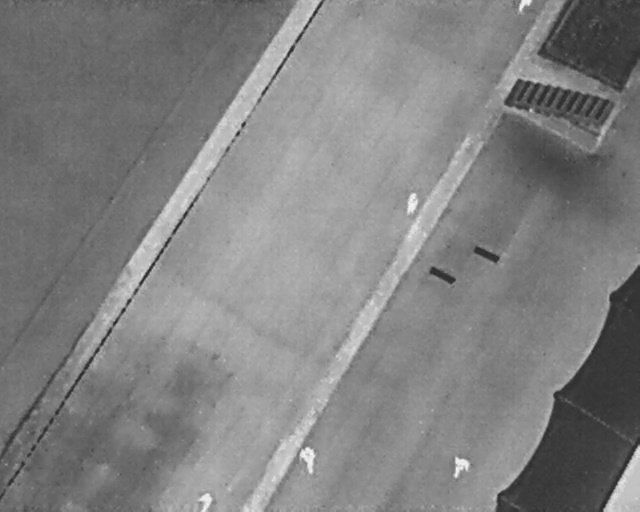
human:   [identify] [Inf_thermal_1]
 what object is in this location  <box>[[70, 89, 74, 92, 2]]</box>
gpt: <ref>1 large person at the bottom right</ref>

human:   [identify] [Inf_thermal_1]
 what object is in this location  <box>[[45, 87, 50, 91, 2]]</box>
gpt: <ref>1 large person at the bottom</ref>

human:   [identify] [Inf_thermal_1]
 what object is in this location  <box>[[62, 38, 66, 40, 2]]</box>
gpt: <ref>1 medium person at the center</ref>